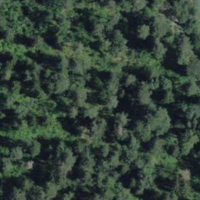
EUNIS habitat code: 43
Species observed at this site:
Convallaria majalis
Helix pomatia